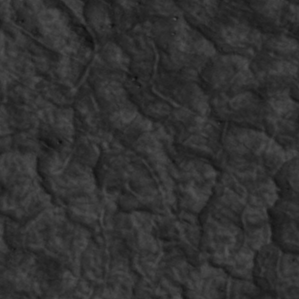
Label: non_frost